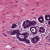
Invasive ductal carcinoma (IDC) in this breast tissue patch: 0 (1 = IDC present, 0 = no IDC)